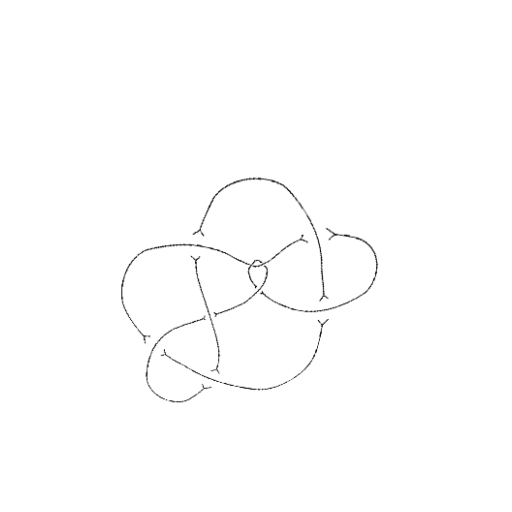
Crossing number: 9